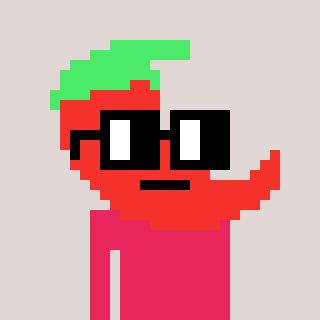
a pixel art character with square black glasses, a chilli-shaped head and a redpinkish-colored body on a warm background